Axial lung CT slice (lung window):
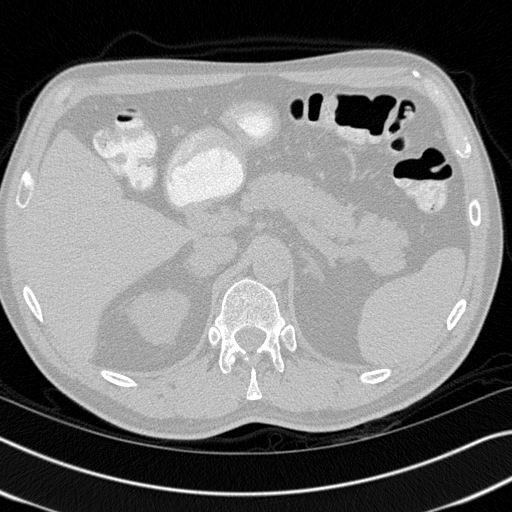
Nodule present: no